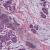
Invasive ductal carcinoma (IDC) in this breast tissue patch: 1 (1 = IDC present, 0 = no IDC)